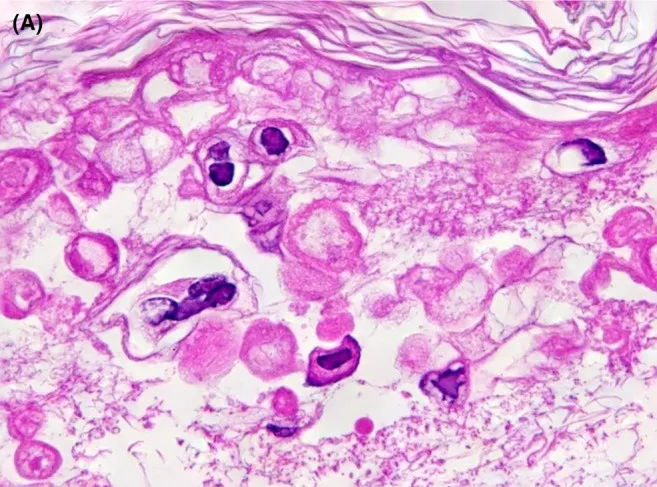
Histopathological findings of vesicles. (A) Hematoxylin-eosin stain, x400. Intraepidermal blisters with large multinucleated giant cells and intranuclear inclusion bodies shown as a pale amorphous substance are evident.
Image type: pathology (h&e)